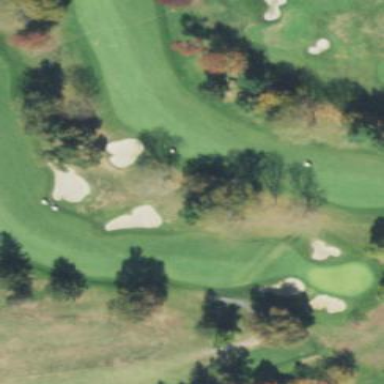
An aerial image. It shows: Grassy area designated as golf fairway.